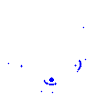
Particle: electron